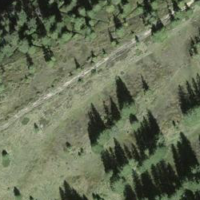
EUNIS habitat code: 26
Species observed at this site:
Campanula barbata